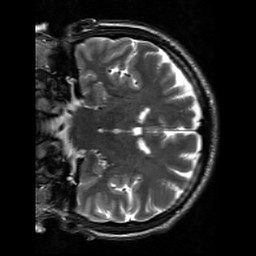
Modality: T2w
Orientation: coronal
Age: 29
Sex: male
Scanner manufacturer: siemens
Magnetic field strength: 3 T
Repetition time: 7 s
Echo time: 0.09 s